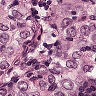
Metastatic tissue present: yes